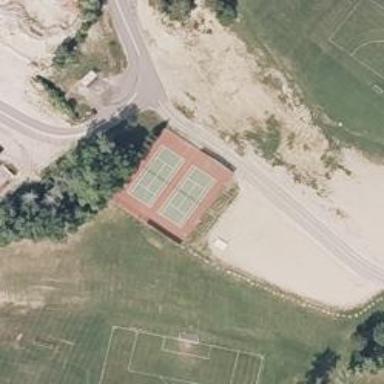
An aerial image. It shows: Tennis court on pitch designated for leisure land.